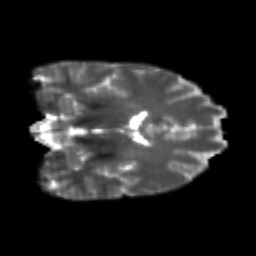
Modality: T2w
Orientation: coronal
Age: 22
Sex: female
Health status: healthy
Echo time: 0.074 s